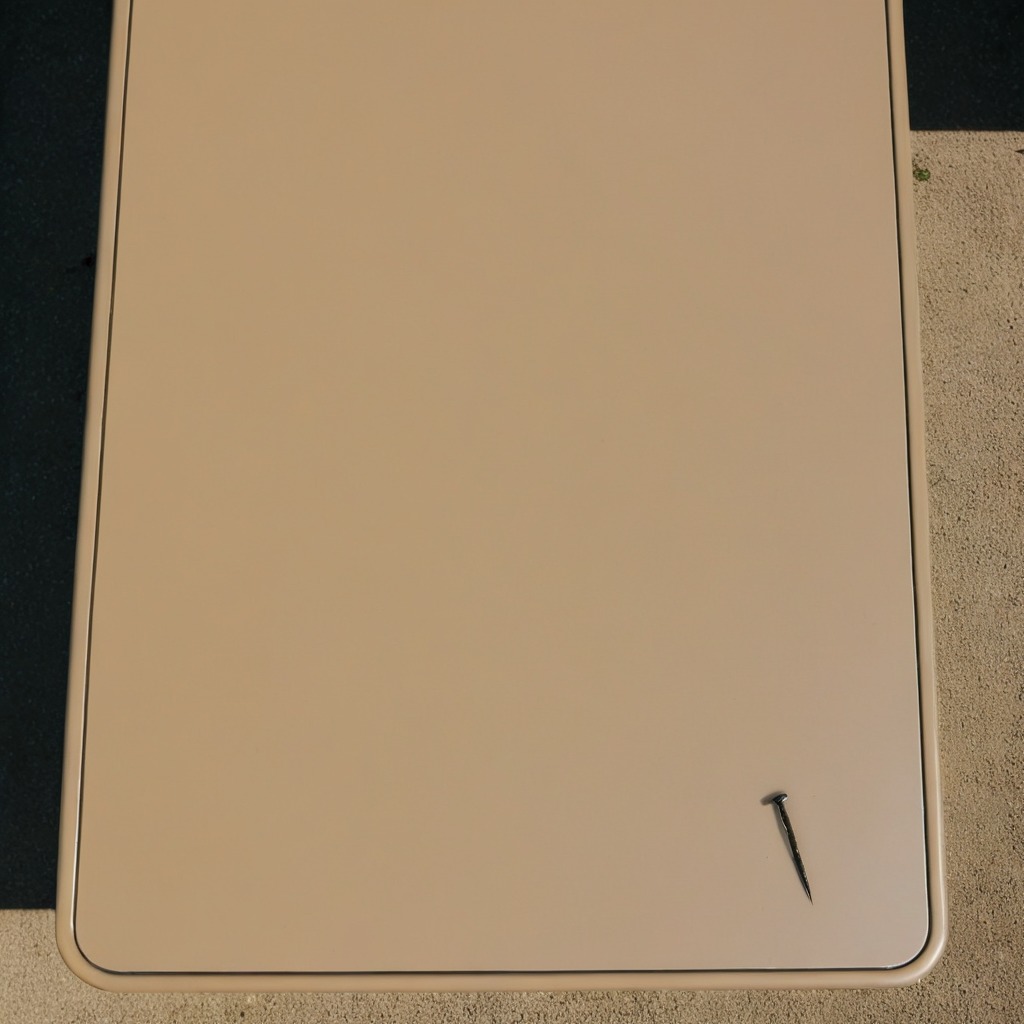
A nail is lying on a clean utility table in a temporary outdoor tool station afternoon light present textured surface